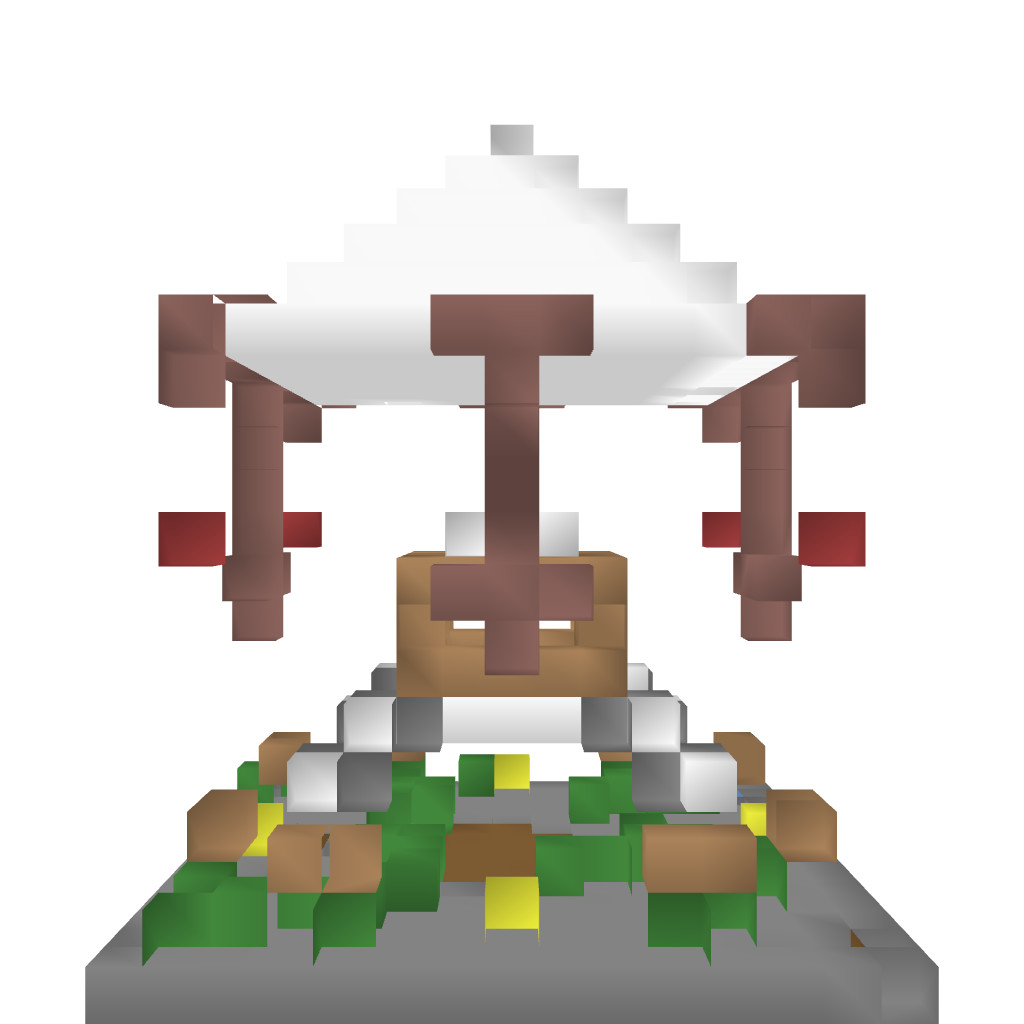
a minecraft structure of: Enchantment Nexus good quality